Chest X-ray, PA view. Patient: 71 years old, sex F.
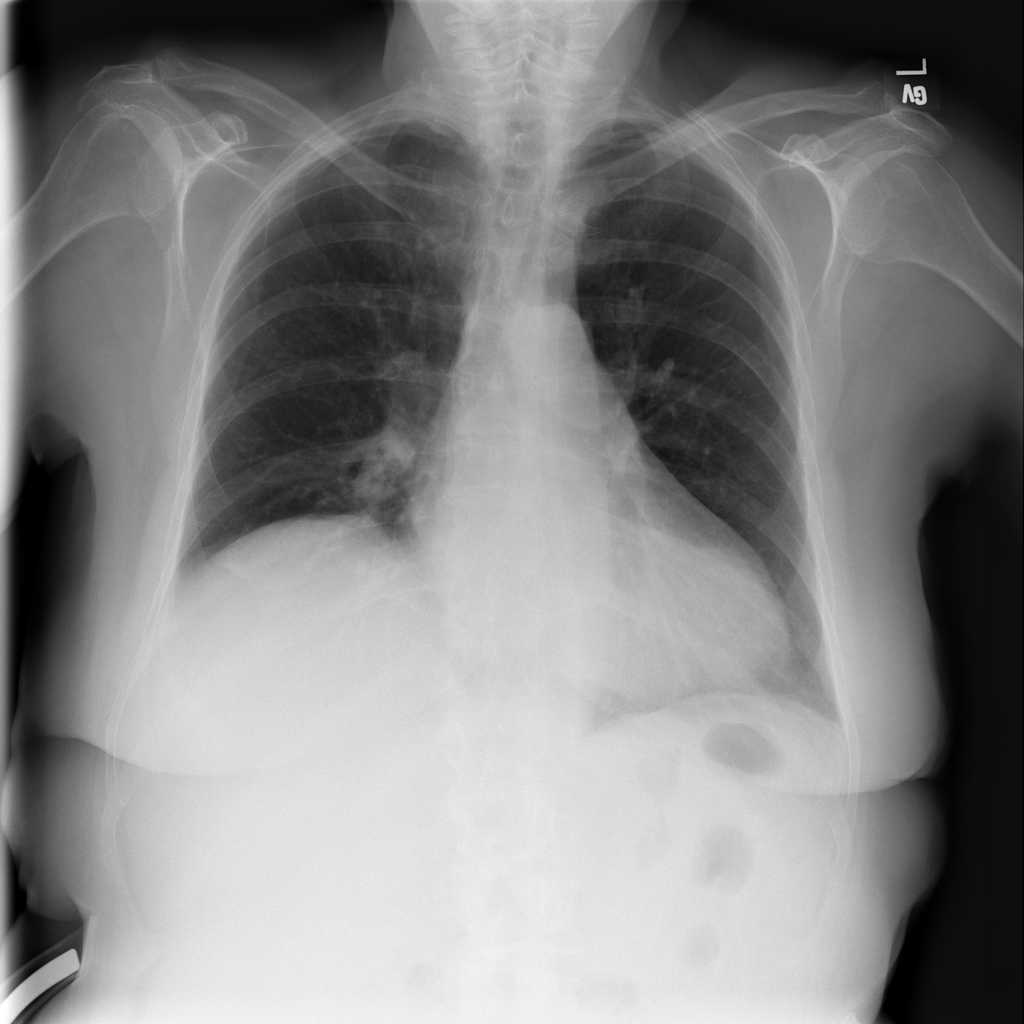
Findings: No Finding